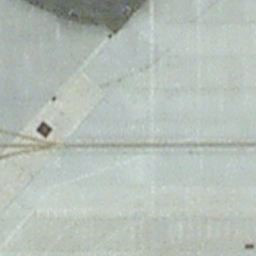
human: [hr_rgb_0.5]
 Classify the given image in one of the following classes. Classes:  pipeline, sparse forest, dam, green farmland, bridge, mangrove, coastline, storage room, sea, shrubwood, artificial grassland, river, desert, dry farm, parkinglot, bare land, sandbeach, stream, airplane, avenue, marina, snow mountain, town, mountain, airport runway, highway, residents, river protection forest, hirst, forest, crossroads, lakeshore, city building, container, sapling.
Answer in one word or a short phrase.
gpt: airport runway